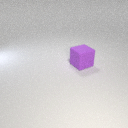
large purple rubber cube